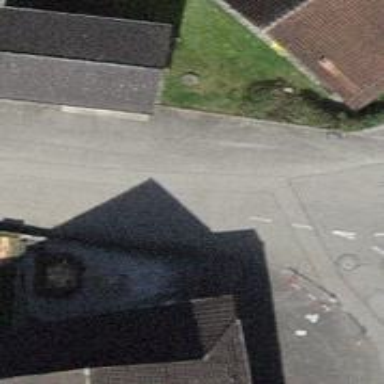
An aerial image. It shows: Smooth asphalt road in residential area.